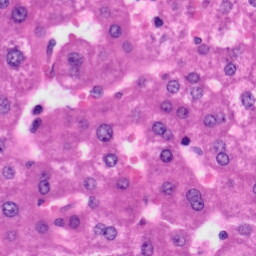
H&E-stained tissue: Liver